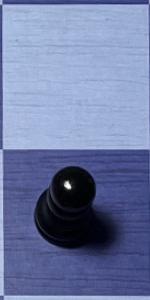
Label: Pawn_Black